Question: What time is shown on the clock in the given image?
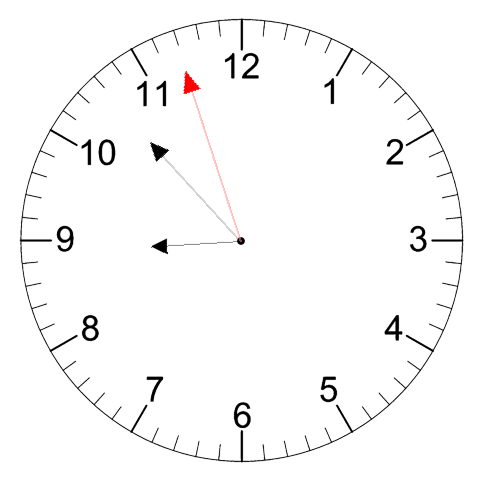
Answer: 08:52:57